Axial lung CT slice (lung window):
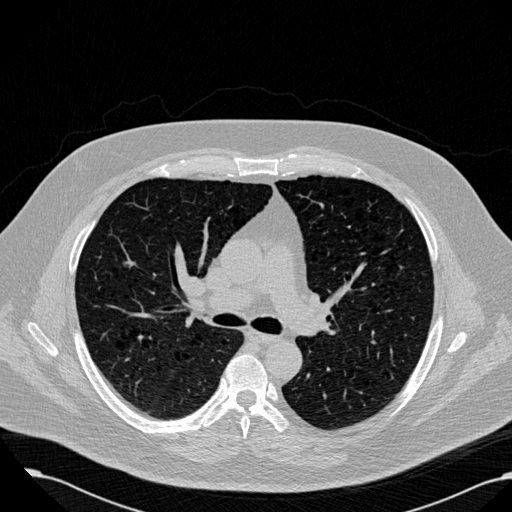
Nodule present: no